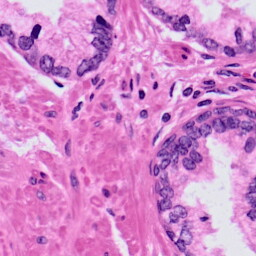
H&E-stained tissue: Prostate